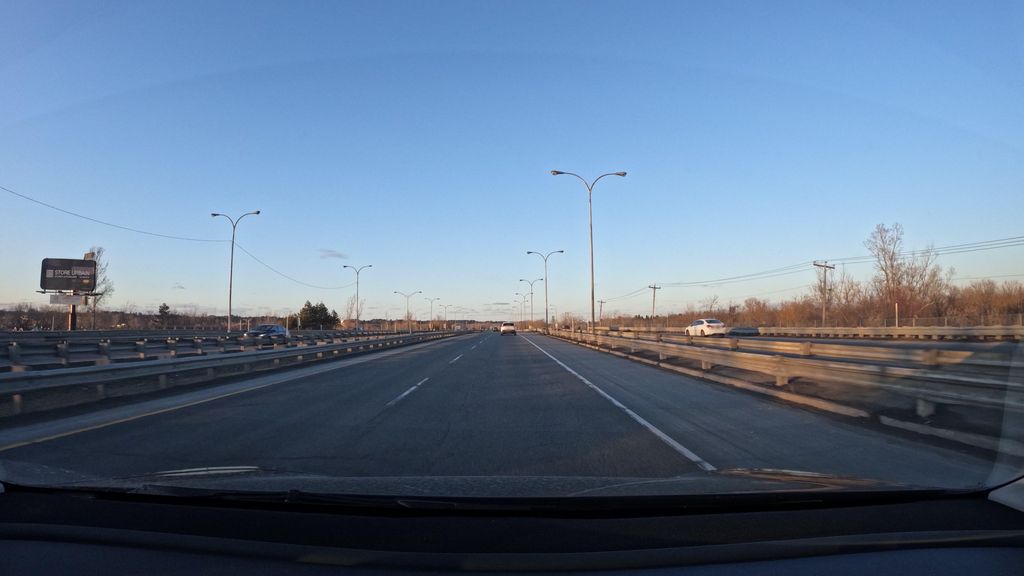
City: montreal